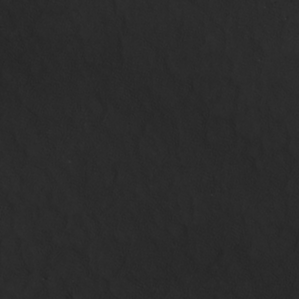
Label: non_frost